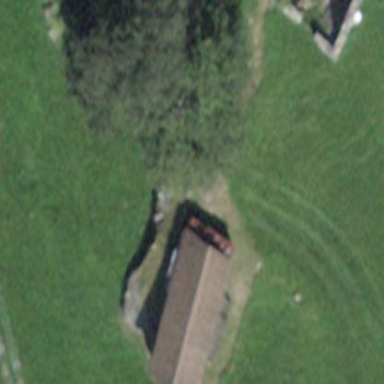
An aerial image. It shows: Stable building.